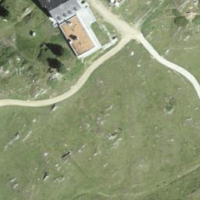
EUNIS habitat code: 26
Species observed at this site:
Hesperia comma
Oenanthe oenanthe
Macroglossum stellatarum
Phoenicurus ochruros
Fringilla coelebs
Pyrrhocorax graculus
Arcyptera fusca